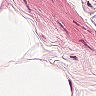
Metastatic tissue present: no